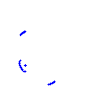
Particle: proton